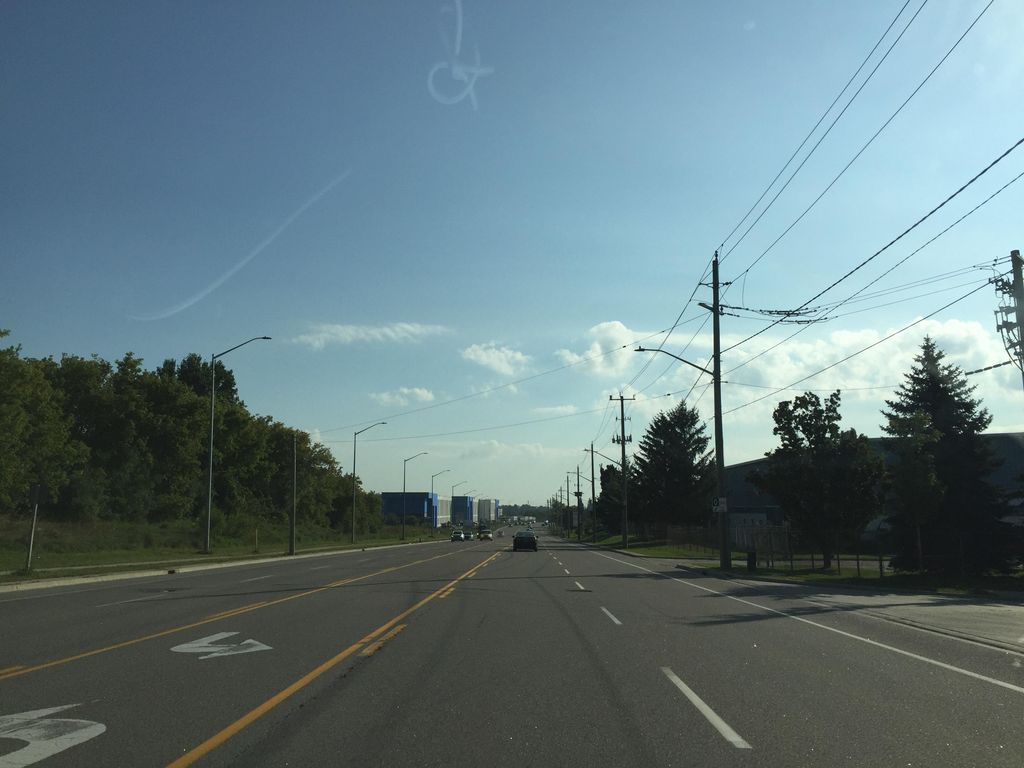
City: kitchener-waterloo